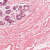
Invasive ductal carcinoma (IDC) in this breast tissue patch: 0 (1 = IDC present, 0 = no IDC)